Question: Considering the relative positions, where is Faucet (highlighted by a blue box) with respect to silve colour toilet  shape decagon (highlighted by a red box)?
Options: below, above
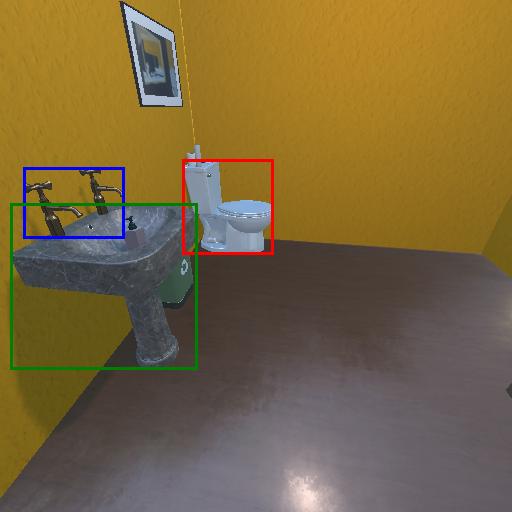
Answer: below